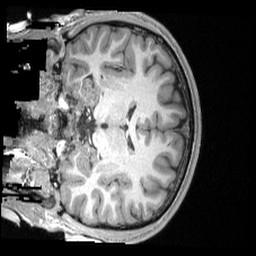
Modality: T1w
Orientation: coronal